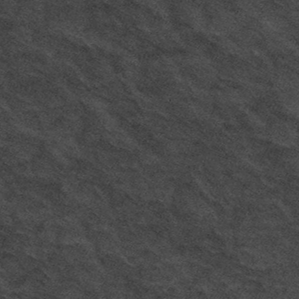
Label: frost